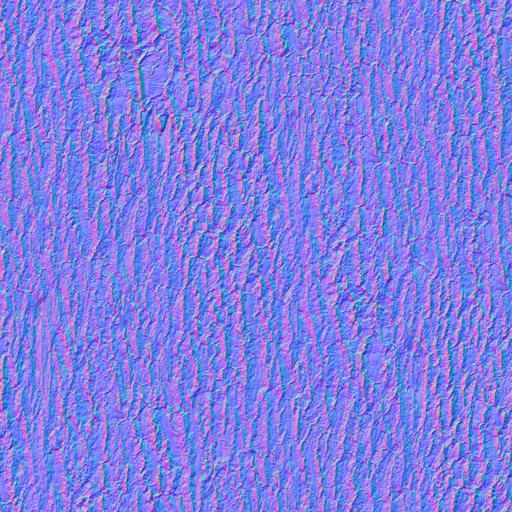
bark brown light rough tree wood wooden